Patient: sex F, age 41
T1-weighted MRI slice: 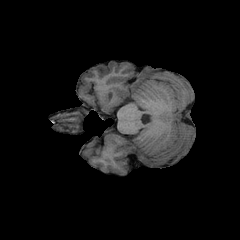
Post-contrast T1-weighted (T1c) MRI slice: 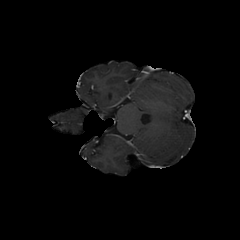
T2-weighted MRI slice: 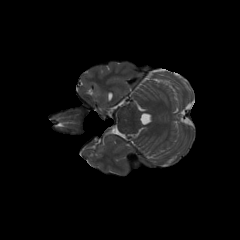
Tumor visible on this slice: no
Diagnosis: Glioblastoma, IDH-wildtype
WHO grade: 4